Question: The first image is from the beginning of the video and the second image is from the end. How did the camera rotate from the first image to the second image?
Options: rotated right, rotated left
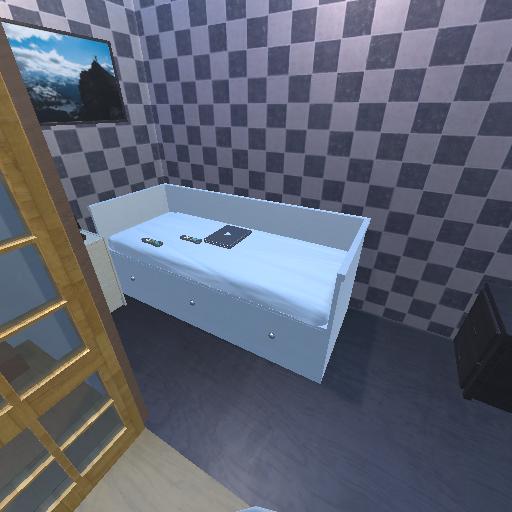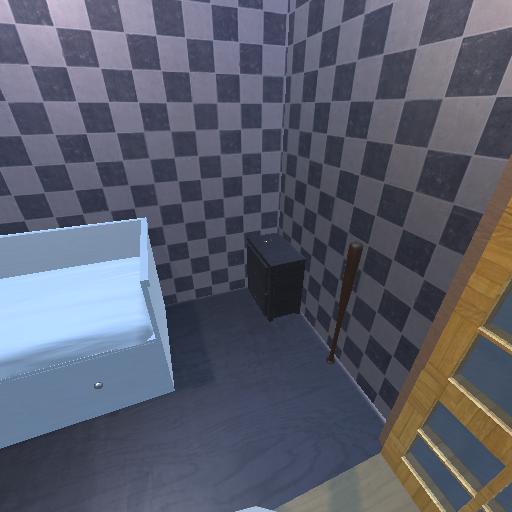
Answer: rotated right